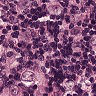
Metastatic tissue present: yes